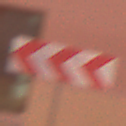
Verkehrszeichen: RichtungstafelnInKurvenGrossRechts
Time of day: Night
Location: Outdoor (Urban)
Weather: Overcast
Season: Winter
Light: Artificial